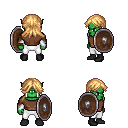
a pixel art fantasy rpg character, male body template, orc, green skin, brown long-sleeve shirt, white pants, light blonde loose hair, white cloth bracers, black shoes, shield, four views (front, back, left, right), 2x2 character sprite sheet, small pixel art, hard edges, no anti-aliasing